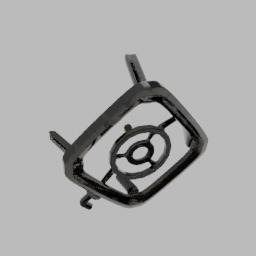
Label: tools